This time-frequency spectrogram was computed from a bearing vibration snapshot; brighter regions carry more energy. What is the most likely bearing condition (normal, inner_race, outer_race, ball)?
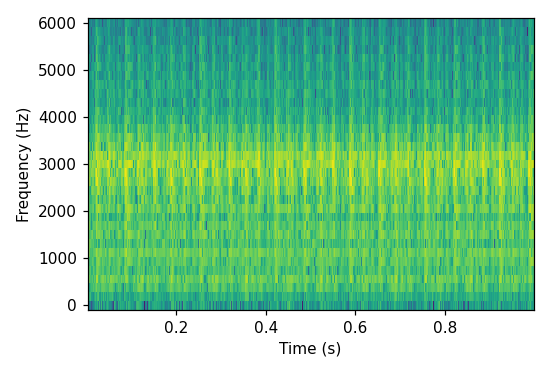
Answer: outer_race